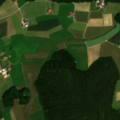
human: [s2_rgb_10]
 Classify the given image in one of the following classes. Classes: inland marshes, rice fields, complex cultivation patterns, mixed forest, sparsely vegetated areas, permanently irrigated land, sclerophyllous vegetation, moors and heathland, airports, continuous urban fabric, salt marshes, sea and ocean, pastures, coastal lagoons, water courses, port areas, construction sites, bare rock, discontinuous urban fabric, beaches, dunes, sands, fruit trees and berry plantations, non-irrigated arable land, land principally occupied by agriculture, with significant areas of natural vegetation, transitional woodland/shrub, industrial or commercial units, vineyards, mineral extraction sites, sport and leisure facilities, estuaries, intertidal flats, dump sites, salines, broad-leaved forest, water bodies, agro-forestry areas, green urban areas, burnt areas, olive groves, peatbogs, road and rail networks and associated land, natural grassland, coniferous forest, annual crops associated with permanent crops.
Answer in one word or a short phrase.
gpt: non-irrigated arable land, pastures, land principally occupied by agriculture, with significant areas of natural vegetation, coniferous forest